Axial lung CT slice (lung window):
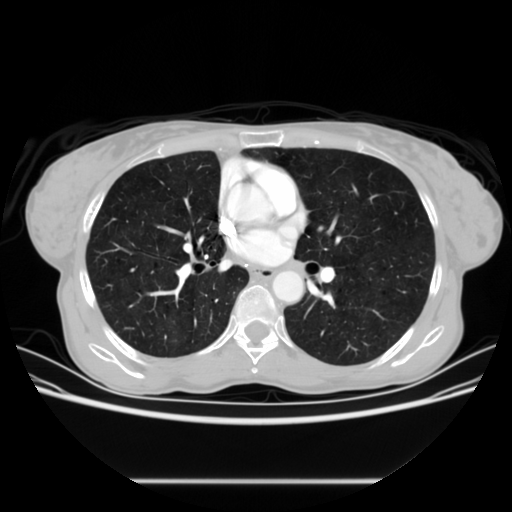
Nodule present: no